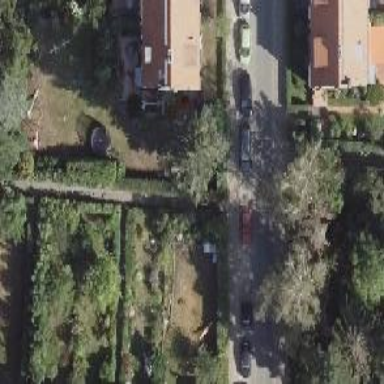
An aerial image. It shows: Residential garden area classified as leisure land.